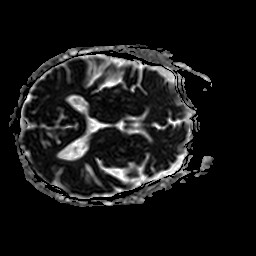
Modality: ADC
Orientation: axial
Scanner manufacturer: philips
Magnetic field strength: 1.5 T
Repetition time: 4.882 s
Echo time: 0.07794 s